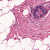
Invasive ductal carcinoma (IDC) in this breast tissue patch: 0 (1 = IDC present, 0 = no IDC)